Question: My Visual Studio Code crashes on startup. To no avail I have uninstalled and reinstalled the application. The issue persists even after having deleted '%HOME%/Library/Application Support/Code'. I feel like this issue may be due to Code using a file on an external HDD when it was forcibly ejected, but I am not sure.
I get the following error on startup:

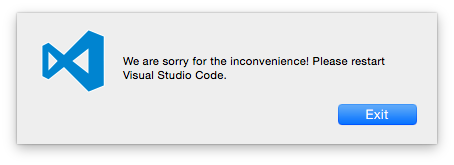
Answer: I resolved my issue by:
1. Following the steps to make the Mac version of Visual Studio Code able to be launched from Terminal: https://code.visualstudio.com/Docs/setup
2. Launching Visual Studio Code from Terminal
If it continues to not work, maybe try launching from a different folder.